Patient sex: F
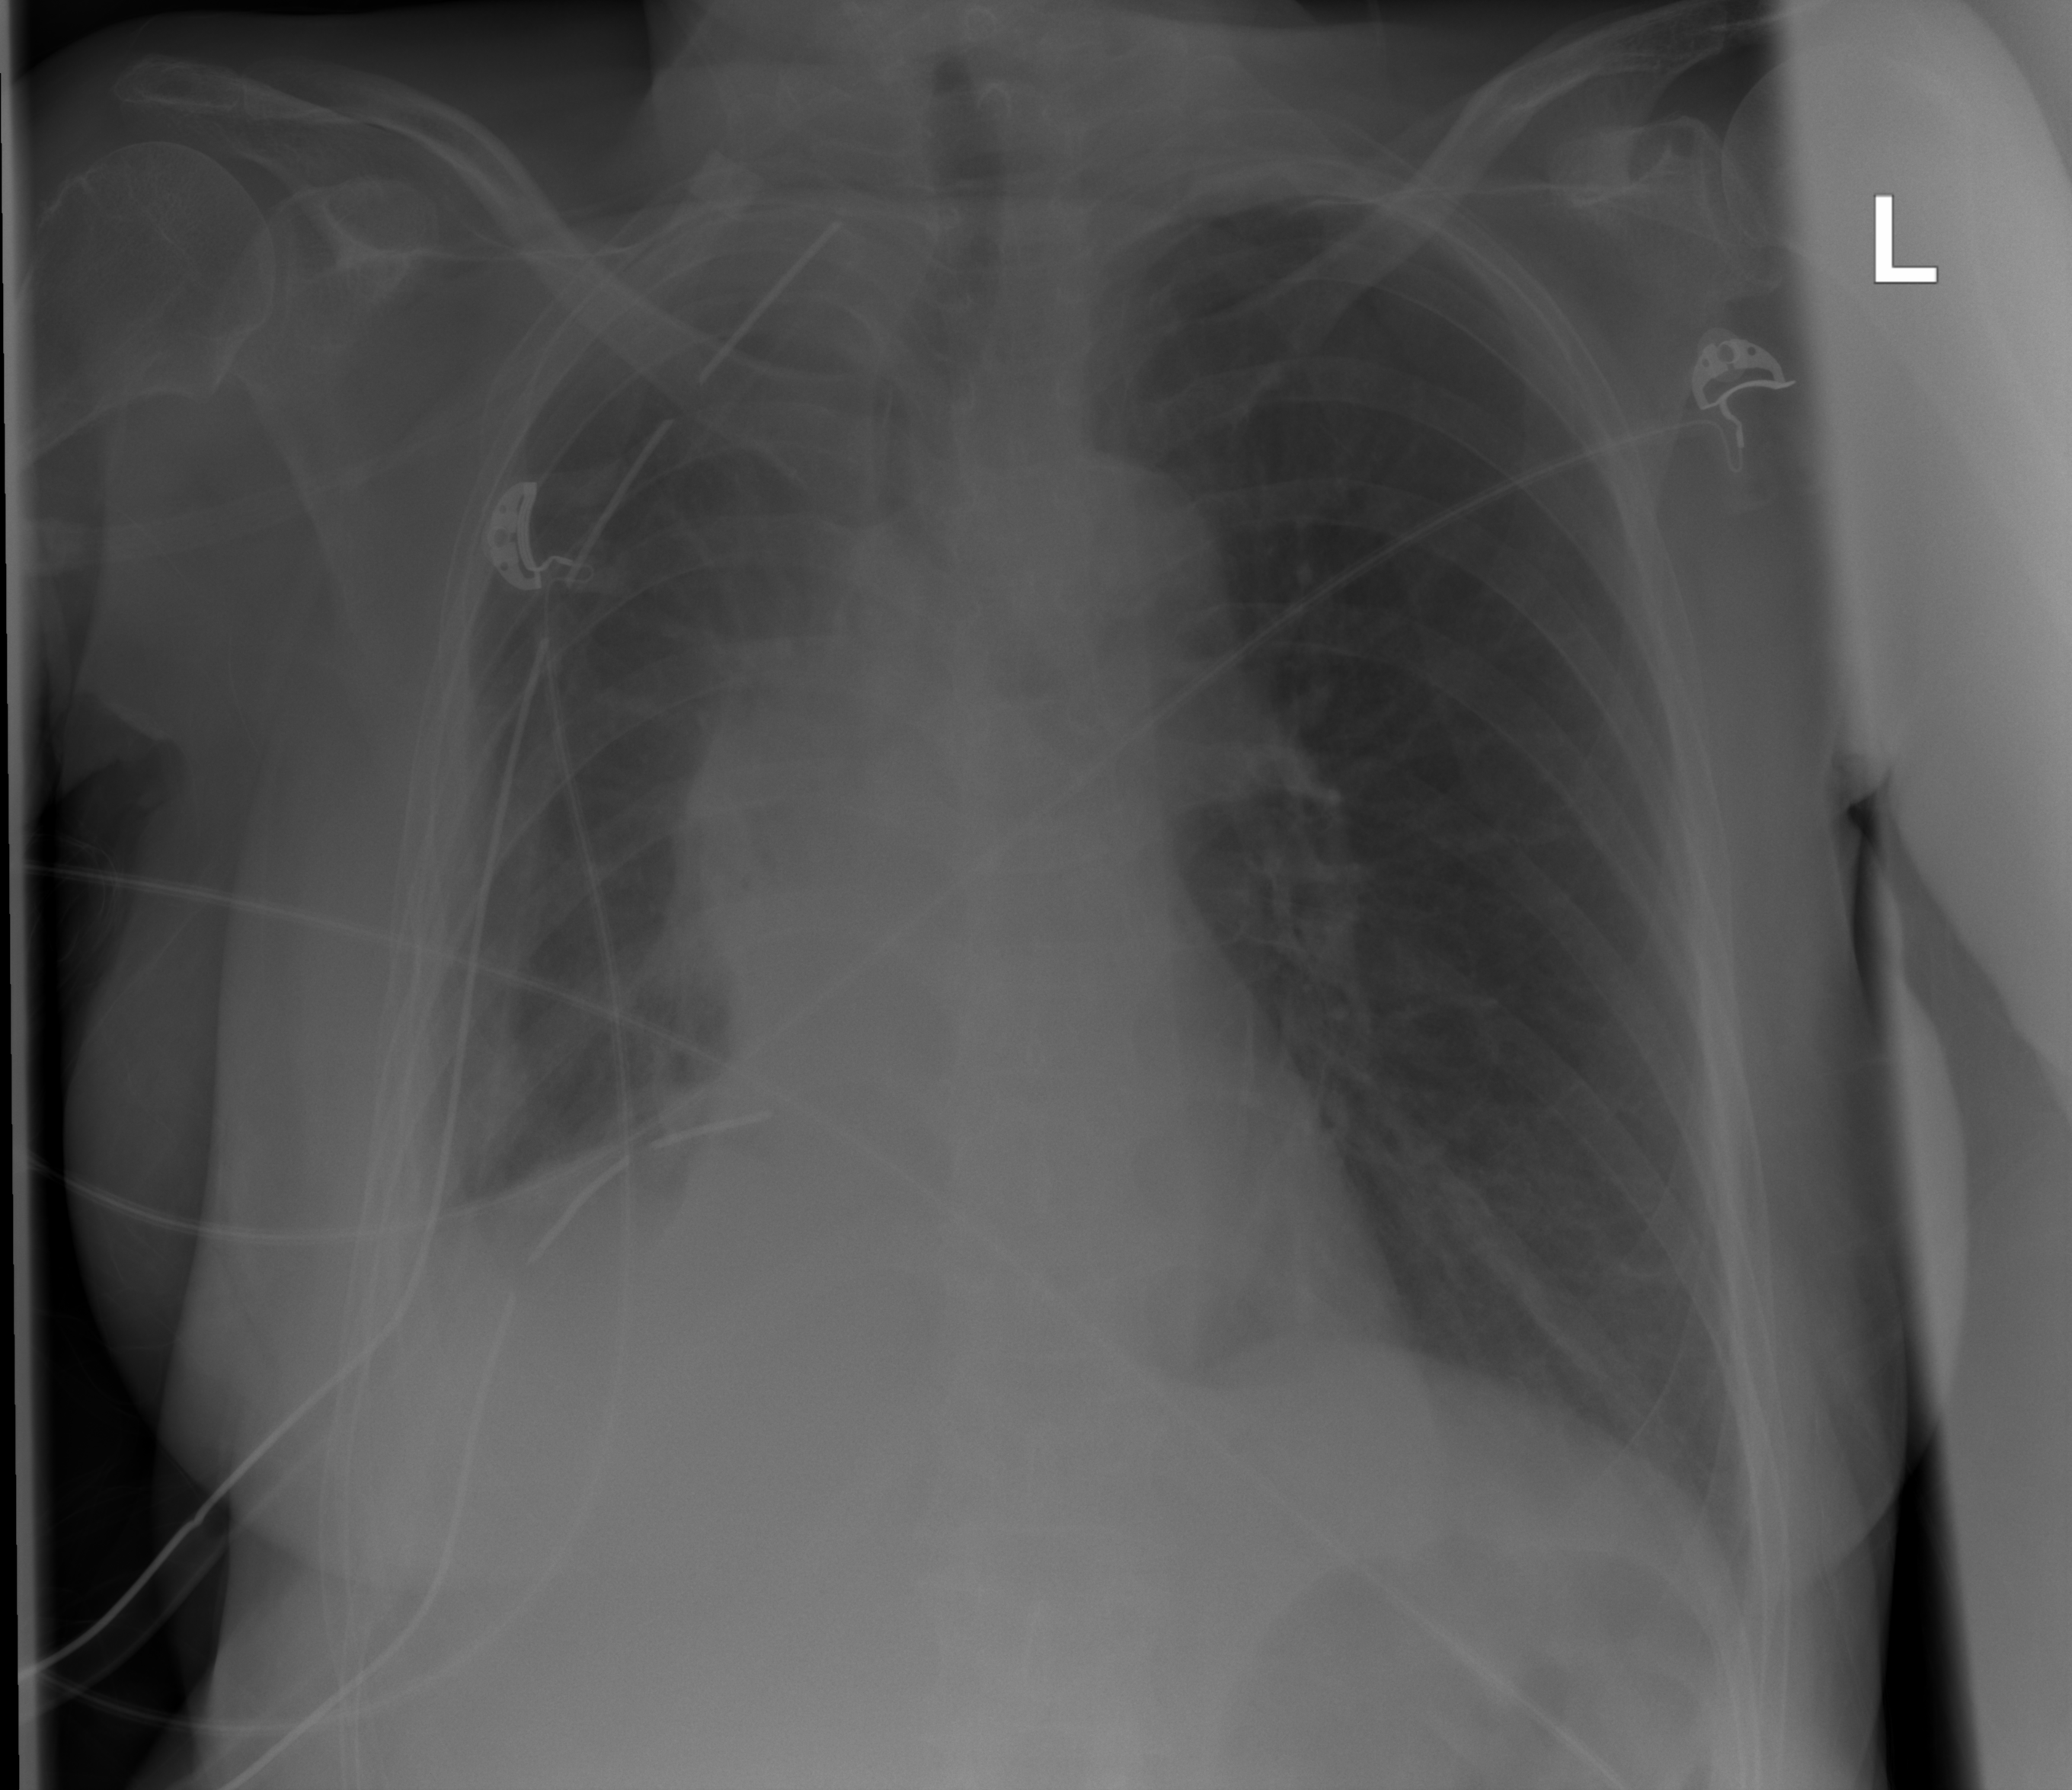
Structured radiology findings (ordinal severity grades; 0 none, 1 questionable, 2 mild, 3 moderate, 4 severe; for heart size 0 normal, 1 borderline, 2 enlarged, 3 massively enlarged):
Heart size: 2
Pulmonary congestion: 0
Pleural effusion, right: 2
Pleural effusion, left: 0
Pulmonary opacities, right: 0
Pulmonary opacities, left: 0
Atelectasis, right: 3
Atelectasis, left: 0